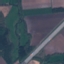
Land use / land cover class: Highway